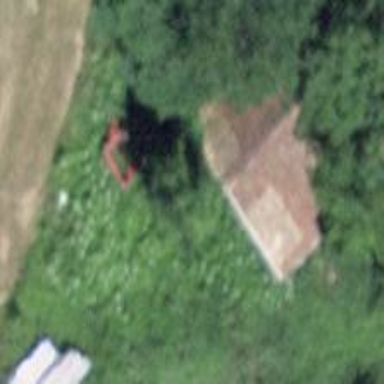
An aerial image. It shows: Barn.